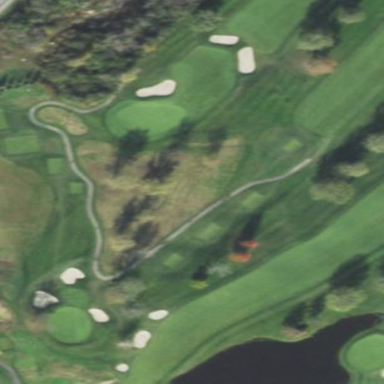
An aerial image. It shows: Area of rough grass used for golf.